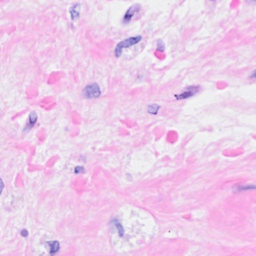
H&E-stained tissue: Breast